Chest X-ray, PA view. Patient: 34 years old, sex F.
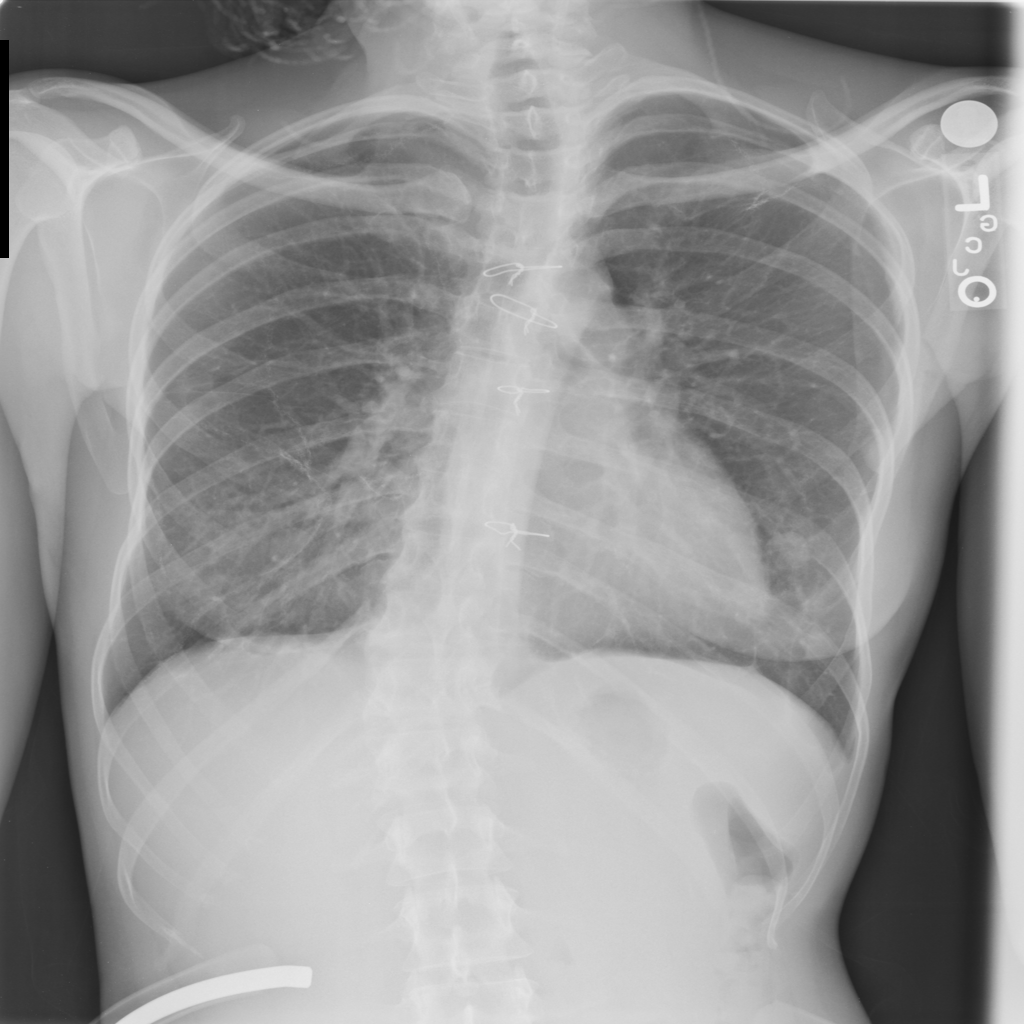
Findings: No Finding